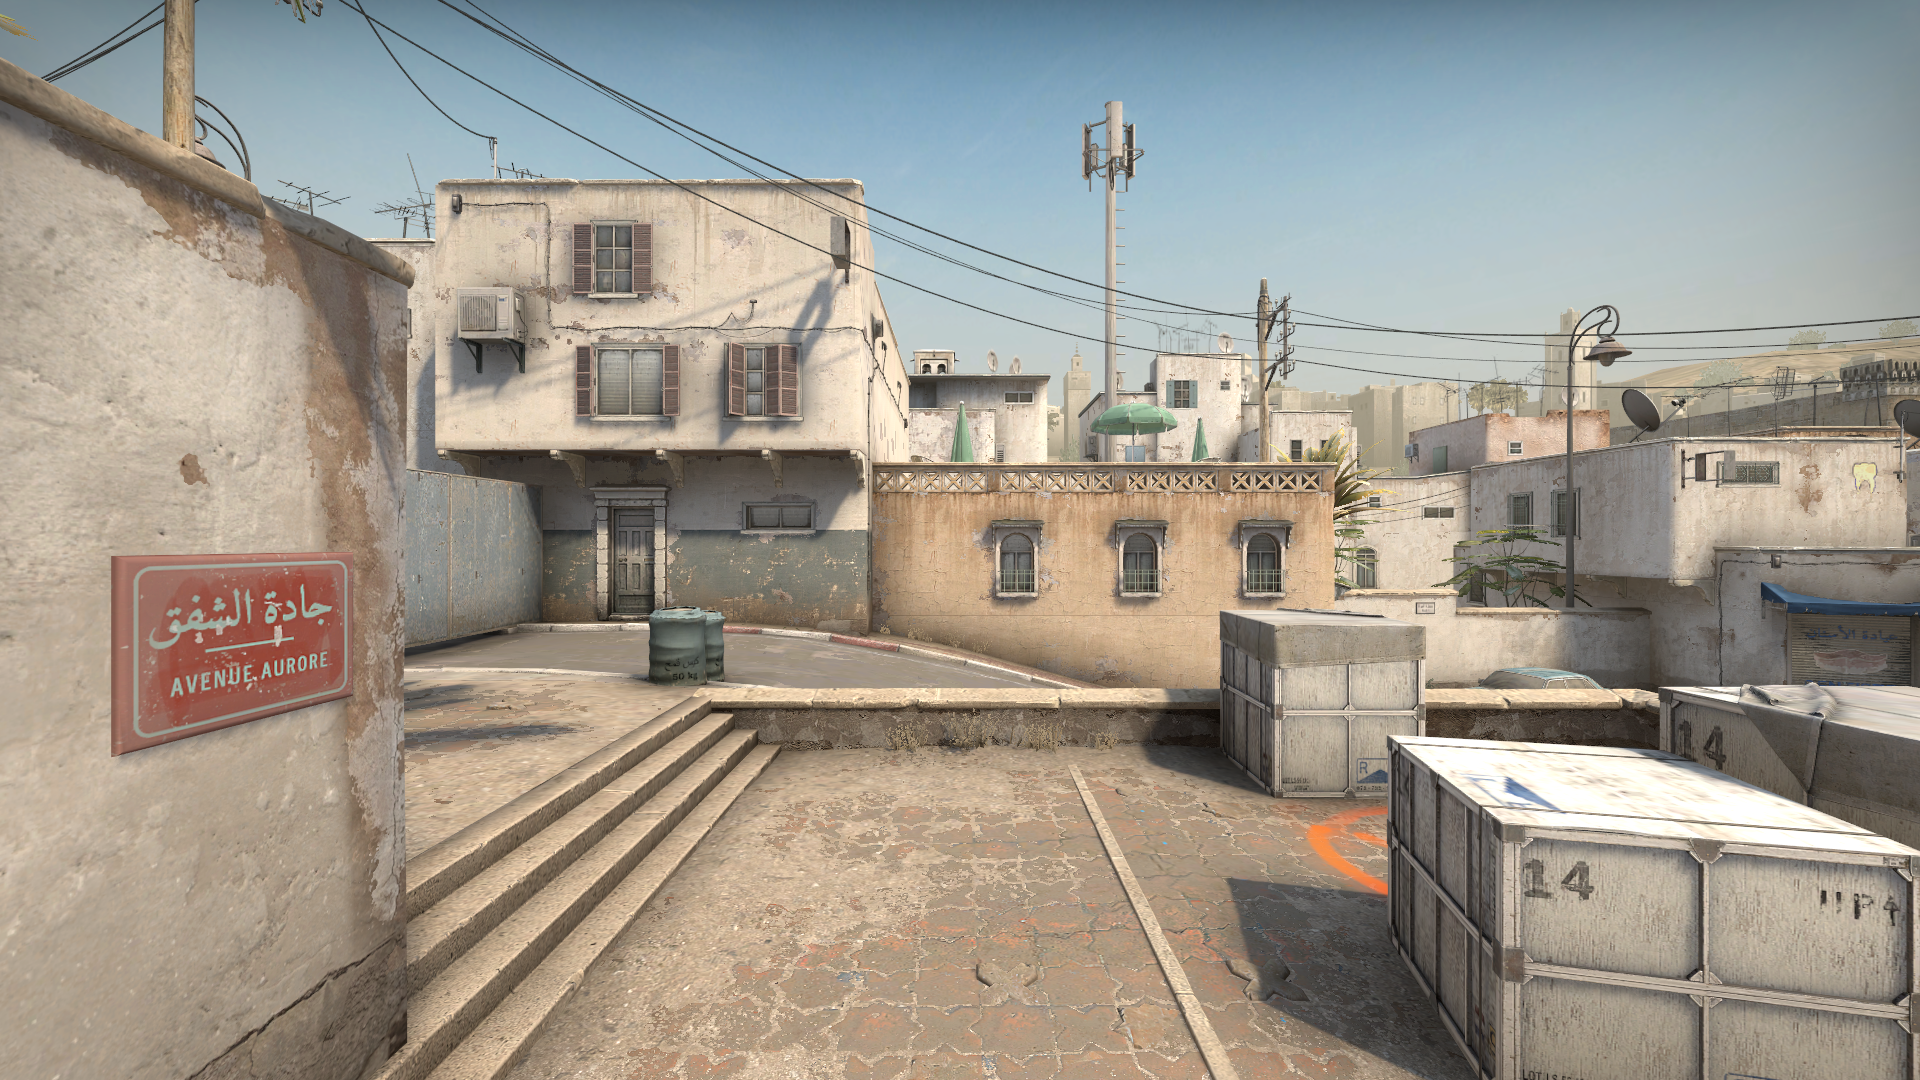
Map: de_dust2